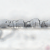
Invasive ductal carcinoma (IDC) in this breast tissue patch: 0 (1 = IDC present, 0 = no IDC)